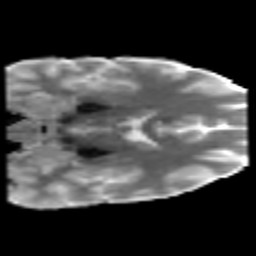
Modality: MD
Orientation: coronal
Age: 21
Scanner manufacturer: philips
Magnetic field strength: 3 T
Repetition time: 8.584 s
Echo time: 0.1268 s